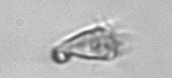
Label: Paratontonia_gracillima